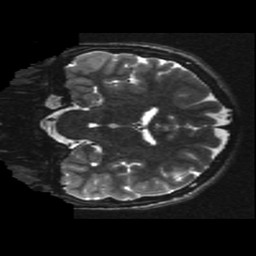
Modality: T2w
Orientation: coronal
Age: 13
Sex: male
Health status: ill
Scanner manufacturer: ge
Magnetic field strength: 3 T
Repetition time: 7.5 s
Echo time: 0.1015 s